Aerial crown-view tile of a tropical tree (Barro Colorado Island, Panama), acquired 20241216:
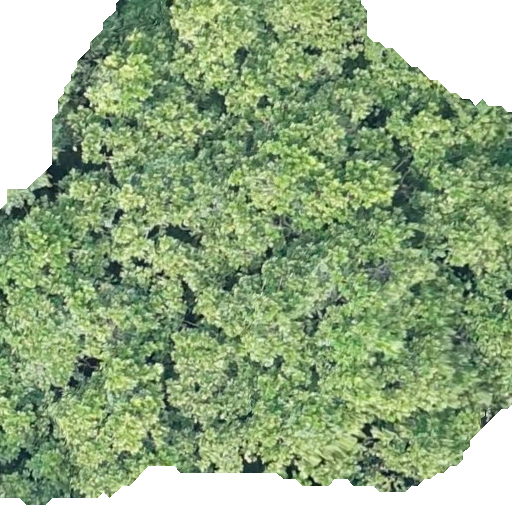
Species: Anacardium excelsum
GBIF accepted scientific name: Anacardium excelsum
Crown area: 406.264 m²